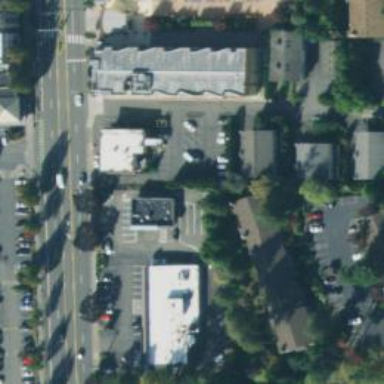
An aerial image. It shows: Parking space.